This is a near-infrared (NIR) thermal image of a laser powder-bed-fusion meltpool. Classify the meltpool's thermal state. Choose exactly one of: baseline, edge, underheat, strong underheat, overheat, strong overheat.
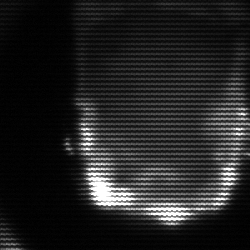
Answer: baseline